Question: I currently have two 'UIImageView's in my storyboard, one of which downloads my own Facebook profile picture, and the other a friend's profile picture.

However, my issue is that , while the other 40% of the times my own profile picture appears where my friend's picture should show in the bottom, while the top box remains empty. I am unsure whether this is the result of how I call the 'NSURLConnectionDataDelegate' methods as it downloads or completes view, or the nature of my requests called to Facebook.
I've pasted the condensed version of my two requests to Facebook in 'viewDidLoad', one which gets my own profile pic, and the other to get my friend's pic:
'''
// ----- Gets my own profile picture, using requestForMe -----
FBRequest *request = [FBRequest requestForMe];
[request startWithCompletionHandler:^(FBRequestConnection *connection, id result, NSError *error) {
//handle response
if(!error){
//Some methods not included for breveity, includes facebookID used below
NSURL *pictureURL = [NSURL URLWithString:[NSString stringWithFormat:@"https://graph.facebook.com/%@/picture?type=large&return_ssl_resources=1", facebookID]];
self.imageData = [[NSMutableData alloc] init];
switcher = 1;
NSMutableURLRequest *urlRequest = [NSMutableURLRequest requestWithURL:pictureURL cachePolicy:NSURLRequestUseProtocolCachePolicy timeoutInterval:2.0f];
NSURLConnection *urlConnection = [[NSURLConnection alloc] initWithRequest:urlRequest delegate:self];
if (!urlConnection){
NSLog(@"Failed to download picture");
}
}
}];
// ----- Gets a profile picture of my friend, using requestForMyFriends -----
FBRequest *requestForFriends = [FBRequest requestForMyFriends];
[requestForFriends startWithCompletionHandler:^(FBRequestConnection *connection, id result, NSError *error) {
if(!error){
//Other methods not included, including facebookFriendID
NSURL *friendPictureURL = [NSURL URLWithString:[NSString stringWithFormat:@"https://graph.facebook.com/%@/picture?type=large&return_ssl_resources=1", facebookFriendID]];
self.supportImageData = [[NSMutableData alloc] init];
switcher = 2;
NSMutableURLRequest *urlRequest = [NSMutableURLRequest requestWithURL:friendPictureURL cachePolicy:NSURLRequestUseProtocolCachePolicy timeoutInterval:2.0f];
NSURLConnection *urlConnection = [[NSURLConnection alloc] initWithRequest:urlRequest delegate:self];
if (!urlConnection){
NSLog(@"Failed to download picture");
}
}
}];
'''
Both requests make calls to the 'NSURLConnectionDataDelegate' methods, and I use the 'switcher' to decide when to load which picture:
'''
- (void)connection:(NSURLConnection *)connection didReceiveData:(NSData *)data {
// As chuncks of the image are received, we build our data file
if (switcher == 1) [self.imageData appendData:data];
if (switcher == 2)[self.supportImageData appendData:data];
}
- (void)connectionDidFinishLoading:(NSURLConnection *)connection
{
//When the entire image is finished downloading
if (switcher == 1) {
UIImage *image = [UIImage imageWithData:self.imageData]; //puts the completed picture into the UI
self.titleImageView.image = image;
[self.titleImageView setClipsToBounds:YES];
}
if (switcher == 2) {
UIImage *supportImage = [UIImage imageWithData:self.supportImageData];
self.supportImageView.image = supportImage;
[self.titleImageView setClipsToBounds:YES];
}
}
'''
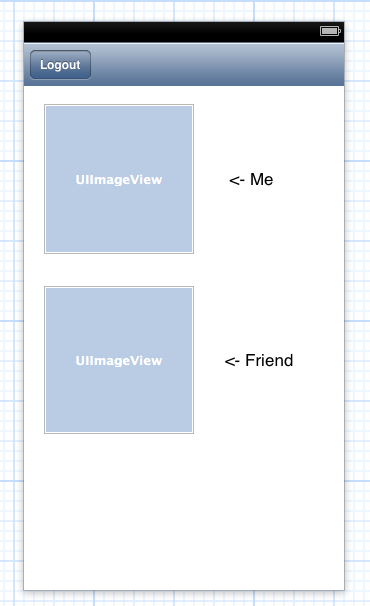
Answer: You have two asynchronous processes, both of which can result in having your 'NSURLConnectionDataDelegate' methods in 'self' being called. But if they happen at the same time, they're going to step on top of each other (you're presumably using a single 'NSMutableData' variable to reference the data being downloaded).
Either create dedicated class that you can instantiate once for each of your two 'NSURLConnection' requests (a 'NSOperation' based approach, like <URL> instead. But don't use a single object as the 'delegate' for two concurrent 'NSURLConnection' requests at the same time.
---
If you wanted to see a minimalist download operation, it might look like:
'''
// NetworkOperation.h
#import <Foundation/Foundation.h>
typedef void(^DownloadCompletion)(NSData *data, NSError *error);
@interface NetworkOperation : NSOperation
- (id)initWithURL:(NSURL *)url completion:(DownloadCompletion)completionBlock;
@property (nonatomic, copy) NSURL *url;
@property (nonatomic, copy) DownloadCompletion downloadCompletionBlock;
@end
'''
and
'''
// NetworkOperation.m
#import "NetworkOperation.h"
@interface NetworkOperation () <NSURLConnectionDataDelegate>
@property (nonatomic, readwrite, getter = isExecuting) BOOL executing;
@property (nonatomic, readwrite, getter = isFinished) BOOL finished;
@property (nonatomic, strong) NSMutableData *data;
@end
@implementation NetworkOperation
@synthesize finished = _finished;
@synthesize executing = _executing;
- (id)initWithURL:(NSURL *)url completion:(DownloadCompletion)downloadCompletionBlock
{
self = [super init];
if (self) {
self.url = url;
self.downloadCompletionBlock = downloadCompletionBlock;
_executing = NO;
_finished = NO;
}
return self;
}
#pragma mark - NSOperation related stuff
- (void)start
{
if ([self isCancelled]) {
self.finished = YES;
return;
}
self.executing = YES;
NSURLRequest *request = [NSURLRequest requestWithURL:self.url];
NSAssert(request, @"%s: requestWithURL failed for URL '%@'", __FUNCTION__, [self.url absoluteString]);
NSURLConnection *connection = [[NSURLConnection alloc] initWithRequest:request delegate:self startImmediately:NO];
[connection scheduleInRunLoop:[NSRunLoop mainRunLoop] forMode:NSDefaultRunLoopMode];
[connection start];
}
- (void)setExecuting:(BOOL)executing
{
[self willChangeValueForKey:@"isExecuting"];
_executing = executing;
[self didChangeValueForKey:@"isExecuting"];
}
- (void)setFinished:(BOOL)finished
{
[self willChangeValueForKey:@"isFinished"];
_finished = finished;
[self didChangeValueForKey:@"isFinished"];
}
- (BOOL)isConcurrent
{
return YES;
}
#pragma mark NSURLConnectionDataDelegate methods
- (void)connection:(NSURLConnection *)connection didReceiveResponse:(NSURLResponse *)response
{
self.data = [NSMutableData data];
}
- (void)connection:(NSURLConnection *)connection didReceiveData:(NSData *)data
{
if ([self isCancelled]) {
[connection cancel];
self.executing = NO;
self.finished = YES;
return;
}
[self.data appendData:data];
}
- (void)connectionDidFinishLoading:(NSURLConnection *)connection
{
if (self.downloadCompletionBlock) {
[[NSOperationQueue mainQueue] addOperationWithBlock:^{
self.downloadCompletionBlock(self.data, nil);
self.downloadCompletionBlock = nil;
}];
}
self.executing = NO;
self.finished = YES;
}
- (void)connection:(NSURLConnection *)connection didFailWithError:(NSError *)error
{
if (self.downloadCompletionBlock) {
[[NSOperationQueue mainQueue] addOperationWithBlock:^{
self.downloadCompletionBlock(nil, error);
self.downloadCompletionBlock = nil;
}];
}
self.executing = NO;
self.finished = YES;
}
@end
'''
And then, when you wanted to use it, it might look like:
'''
NSOperationQueue *networkQueue = [[NSOperationQueue alloc] init];
queue.maxConcurrentOperationCount = 4;
// ----- Gets my own profile picture, using requestForMe -----
FBRequest *request = [FBRequest requestForMe];
[request startWithCompletionHandler:^(FBRequestConnection *connection, id result, NSError *error) {
//handle response
if(!error) {
//Some methods not included for breveity, includes facebookID used below
NSURL *pictureURL = [NSURL URLWithString:[NSString stringWithFormat:@"https://graph.facebook.com/%@/picture?type=large&return_ssl_resources=1", facebookID]];
[networkQueue addOperation:[[NetworkOperation alloc] requestWithURL:pictureURL completion:^(NSData *data, NSError *error) {
if (!error) {
self.meImageView.image = [UIImage imageWithData:data];
}
}]];
}
}];
// ----- Gets a profile picture of my friend, using requestForMyFriends -----
FBRequest *requestForFriends = [FBRequest requestForMyFriends];
[requestForFriends startWithCompletionHandler:^(FBRequestConnection *connection, id result, NSError *error) {
if(!error){
//Other methods not included, including facebookFriendID
NSURL *friendPictureURL = [NSURL URLWithString:[NSString stringWithFormat:@"https://graph.facebook.com/%@/picture?type=large&return_ssl_resources=1", facebookFriendID]];
[networkQueue addOperation:[[NetworkOperation alloc] requestWithURL:friendPictureURL completion:^(NSData *data, NSError *error) {
if (!error) {
self.friendImageView.image = [UIImage imageWithData:data];
}
}]];
}
}];
'''